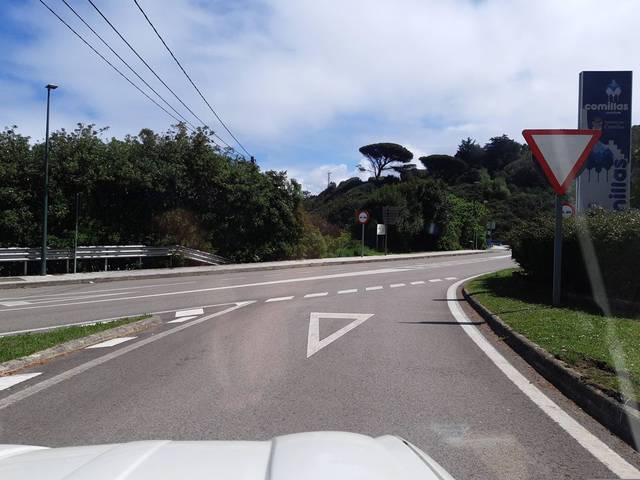
Region: Spain
Coordinates: 43.387, -4.282